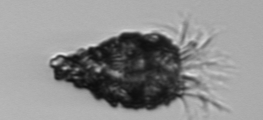
Label: Tintinnopsis